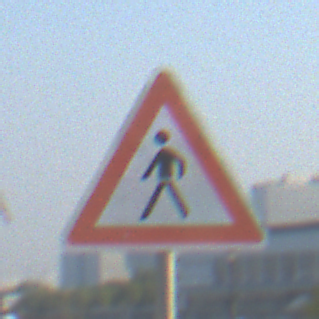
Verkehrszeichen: FussgaengerRechts
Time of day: SunriseSunset
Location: Outdoor (Urban)
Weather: Clear
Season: NotSpecified
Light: Natural